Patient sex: M
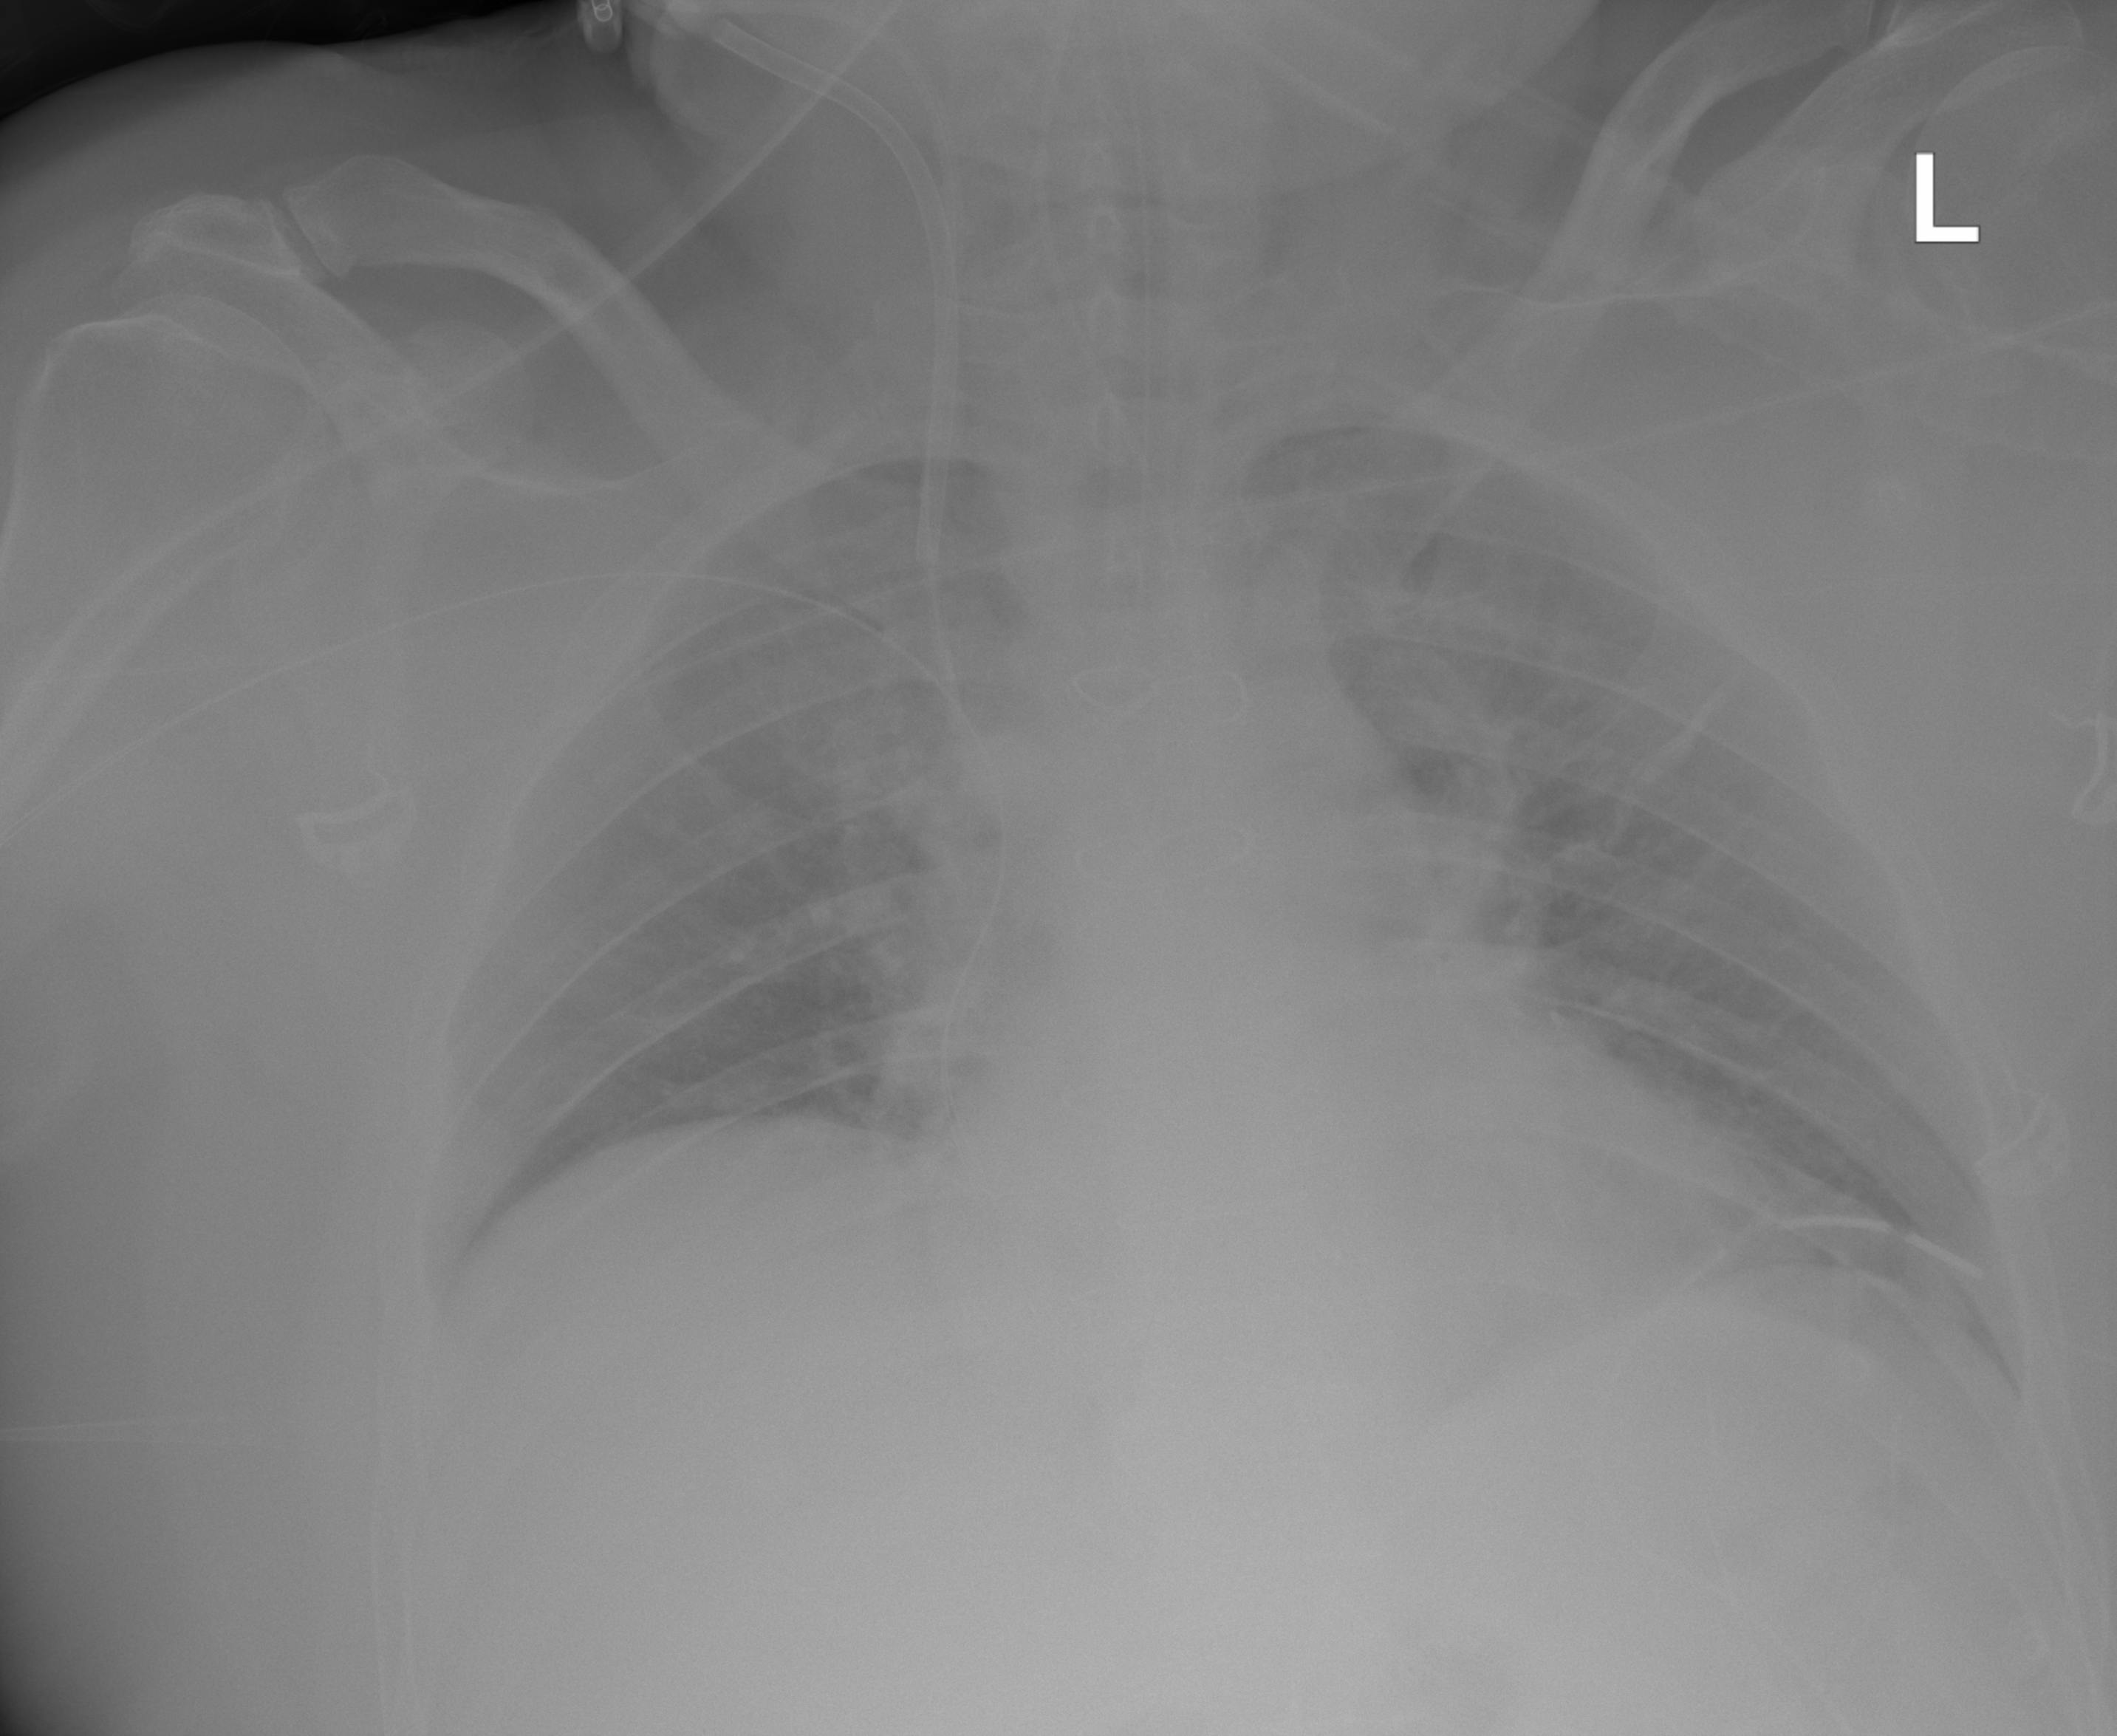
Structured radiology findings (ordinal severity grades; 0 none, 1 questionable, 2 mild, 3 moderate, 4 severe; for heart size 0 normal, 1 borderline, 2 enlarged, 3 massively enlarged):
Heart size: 0
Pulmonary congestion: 2
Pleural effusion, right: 0
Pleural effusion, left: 0
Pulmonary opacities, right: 0
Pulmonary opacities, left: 0
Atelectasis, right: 0
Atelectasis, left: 2